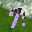
Label: 7